Question: I need help. How can I add in (Experiance Profile -> Activity -> Keywords)?
I tried to write keywords in code:
'''
Tracker.Current.Session.Interaction.Keywords = query;
'''
but in Experiance Profile I have not found anything!

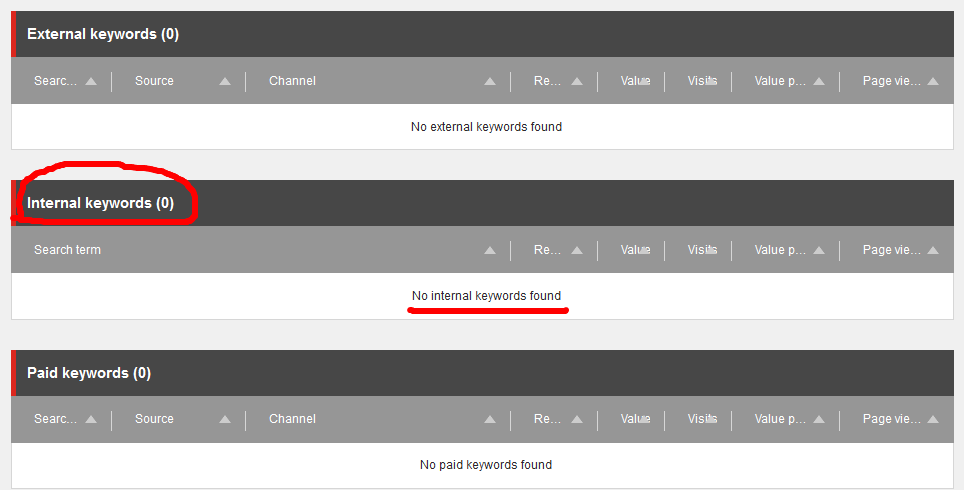
Answer: I also encountered with this problem. I can wite in Experiance Profile of Sitecore 8 by the adding of "Search Page Event" (standart item - "/sitecore/system/Settings/Analytics/Page Events/Search") on my view page.
Code '"Tracker.Current.Session.Interaction.Keywords = query;"' is not used in my case.
## Example
'''
string query = "Example keywords in field <Keywords>";
Guid searchPageEventGuid = Sitecore.Context.Database.GetItem("{0C179613-2073-41AB-992E-027D03D523BF}").ID.Guid;
Guid view4Guid = Sitecore.Context.Database.GetItem("{D0D0E48C-7DE0-4C95-A994-F5ED00DC9820}").ID.Guid;
var page = Tracker.Current.Interaction.CurrentPage;
page.Register(new PageEventData("My search page event data", searchPageEventGuid)
{
ItemId = view4Guid,
Data = query,
DataKey = query,
Text = query,
});
'''
"view4Guid" - this is my custom view page
## Result:
1. Search Page Event is called after visit of view page - "view4"
2. Internal keywords is vied in keyword tab